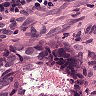
Metastatic tissue present: yes